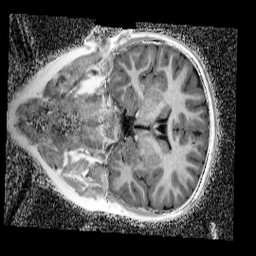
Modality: UNIT1_denoised
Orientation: coronal
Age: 9
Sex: female
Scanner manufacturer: siemens
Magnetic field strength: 3 T
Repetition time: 4 s
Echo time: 0.00299 s